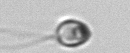
Label: flagellate